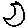
Label: moon